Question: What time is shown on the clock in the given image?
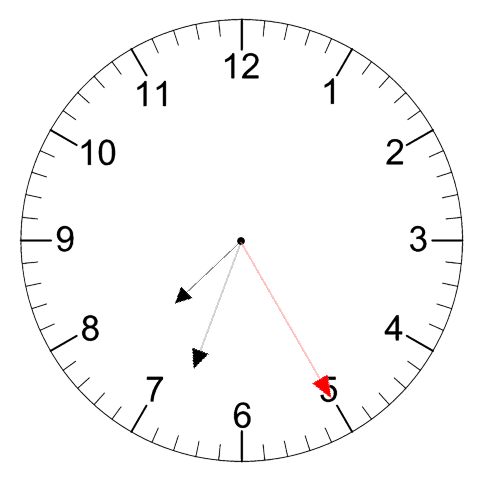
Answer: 07:33:25